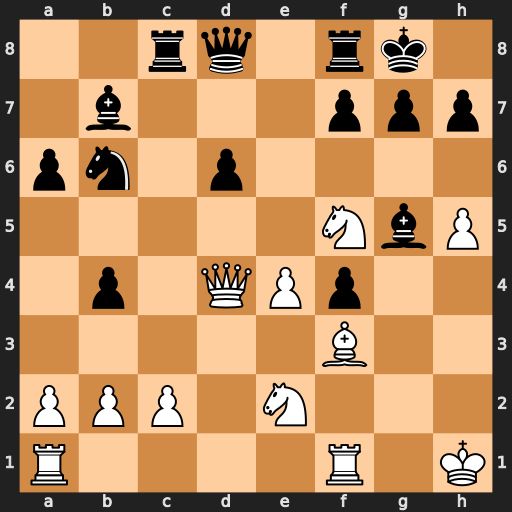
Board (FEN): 2rq1rk1/1b3ppp/pn1p4/5NbP/1p1QPp2/5B2/PPP1N3/R4R1K
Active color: w
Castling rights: -
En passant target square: -
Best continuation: Qxg7#